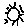
Label: sun